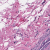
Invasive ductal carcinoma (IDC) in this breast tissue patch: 0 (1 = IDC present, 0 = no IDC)